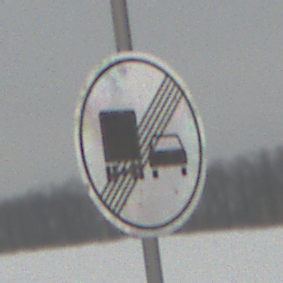
Verkehrszeichen: EndeUeberholverbotKraftfahrzeuge
Umgebung: Outdoor, Nature
Tageszeit: MorningAfternoon
Wetter: Overcast
Licht: Natural
Jahreszeit: Winter
Kontrast: LowContrast